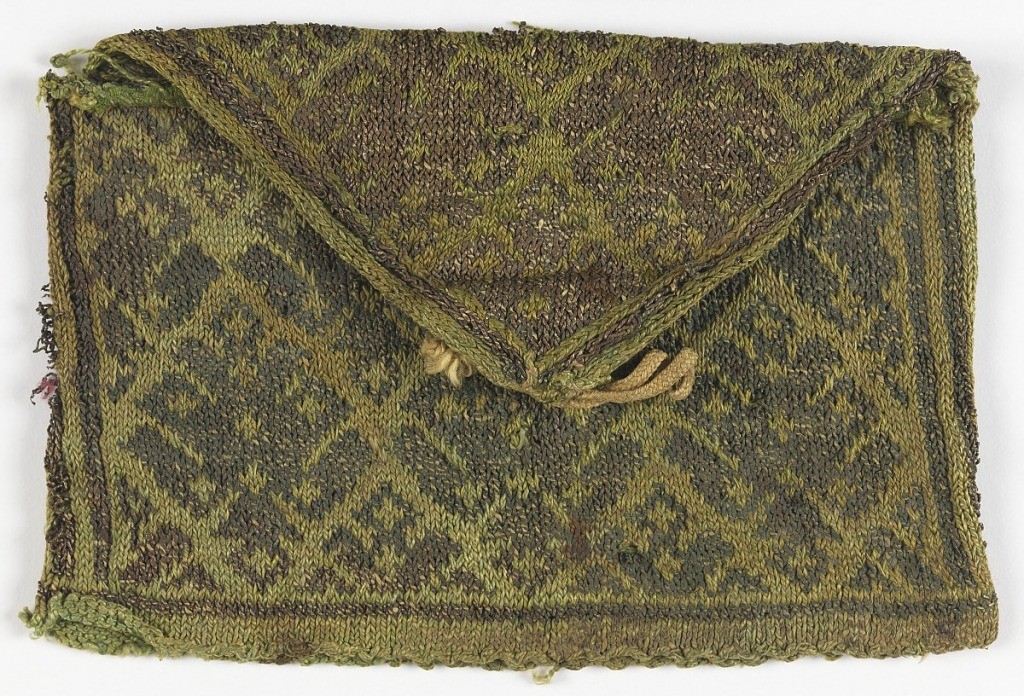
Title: Card case
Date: early–mid-17th century
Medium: silk, gold-colored foil-wrapped around silk core thread Technique: stranded knitting
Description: Small rectangular purse with triangular flap. Green background with repeating pattern of diamond-shaped blossoms in metallic yarns. Same pattern on both sides.